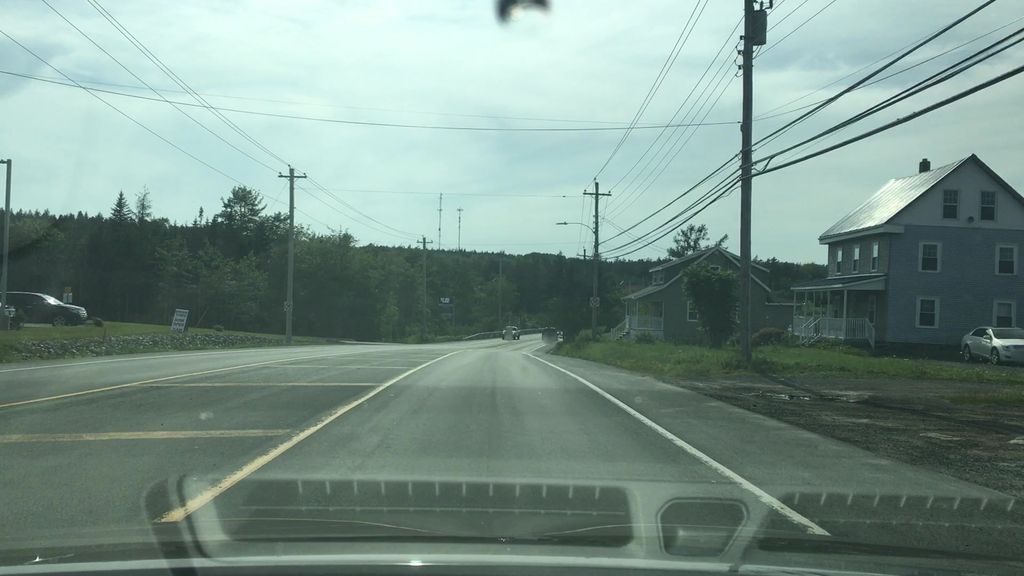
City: halifax